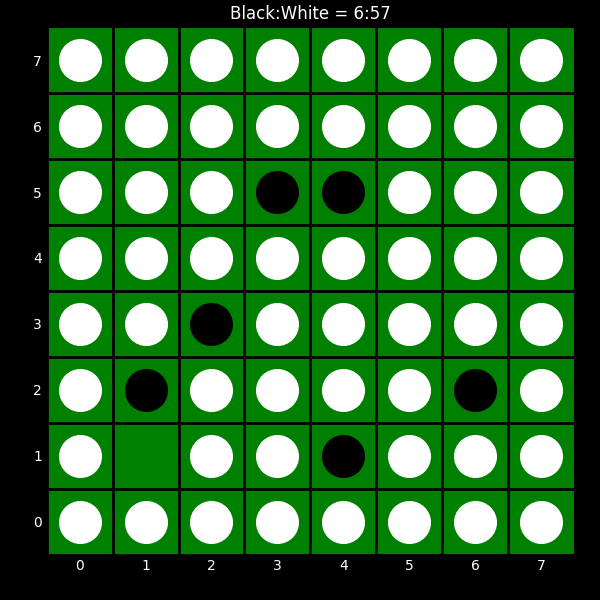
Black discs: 6
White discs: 57